Question: I am using the BlueJ IDE. I have a main class entitled 'ProgramOne', and another class 'StarTurtle' (intended to serve an instance method).
Here is the code of 'ProgramOne':
'''
public class ProgramOne
{
public static void main (String[ ] args)
{
StarTurtle turtle1 = new StarTurtle(5);
turtle1.StartTurtle();
}
}
'''
Here is the code of 'StarTurtle':
'''
public class StarTurtle
{
private int points;
public int StartTurtle(int x)
{
points = x;
Turtle sue;
sue = new Turtle();
sue.paint (90, 40);
}
}
'''
(The 'turtle' method you see is from two other classes that I have not pasted here for the sake of brevity. These classes are found in the <URL>
The code only compiles, and there is no option to execute. However, there is no option to execute 'void main (String[ ] args)', which there should be to execute the main class. Does anyone know what is the cause of this? I am assuming that there is a problem in the code itself.
When I mean "option to execute", I am referring to this BlueJ functionality:

Changing the code in the manner which Titus and Redge described (in the answers and comments of answers) fixed the 'StarTurtle' class, but the main class 'ProgramOne' still does not execute.
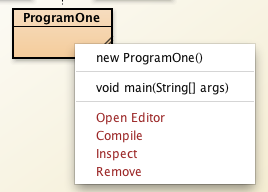
Answer: So ... I was previously unfamiliar with BlueJ but I just downloaded it and created the code that we have all been suggesting. It now looks like this.
ProgramOne.java
'''
public class ProgramOne
{
public static void main (String[ ] args)
{
StarTurtle turtle1 = new StarTurtle();
turtle1.StartTurtle(5);
}
}
'''
StarTurtle.java
'''
public class StarTurtle
{
private int points;
public void StartTurtle(int x)
{
points = x;
Turtle sue;
sue = new Turtle();
sue.paint (90, 40);
}
}
'''
With this code the context menu looks exactly like the one in the original question:

The menu item that reads 'void main(String[] args)' pops up a dialog as follows :

If I hit the OK button I seem to get a window called "Turtle Drawings" that contains a vertical line.
I changed the StartTurtle(int) method as follows:
'''
public void StartTurtle(int x)
{
points = x;
Turtle sue;
sue = new Turtle(true, 200,90);
sue.sleep(1000);
sue.say("Something");
sue.sleep(1000);
sue.paint (90, 40);
sue.sleep(1000);
sue.fillCircle(5);
sue.sleep(1000);
sue.fillBox(10, 20);
}
}
'''
This modified code displays the message, a vertical line, a circle and then a rectangle at 1 second intervals.
I can only conclude from this that the code is now valid and that you should execute it by chosing the menu item that reads 'void main(String{} args)'.